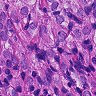
Metastatic tissue present: yes